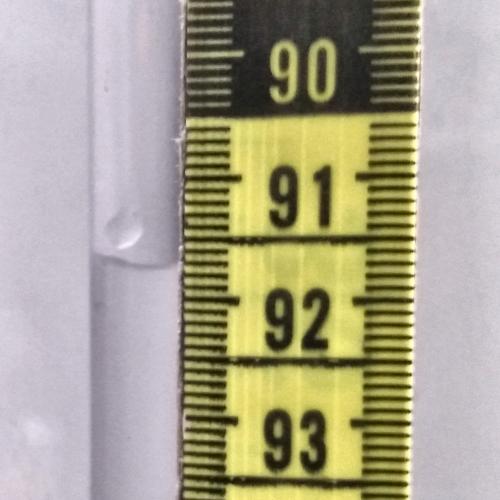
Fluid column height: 91.7 cm